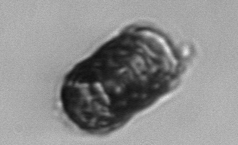
Label: Paralia_sulcata